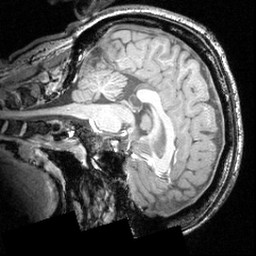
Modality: T1w
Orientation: sagittal
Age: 24
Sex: male
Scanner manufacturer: siemens
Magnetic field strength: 3.951 T
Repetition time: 2.5 s
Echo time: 0.00393 s